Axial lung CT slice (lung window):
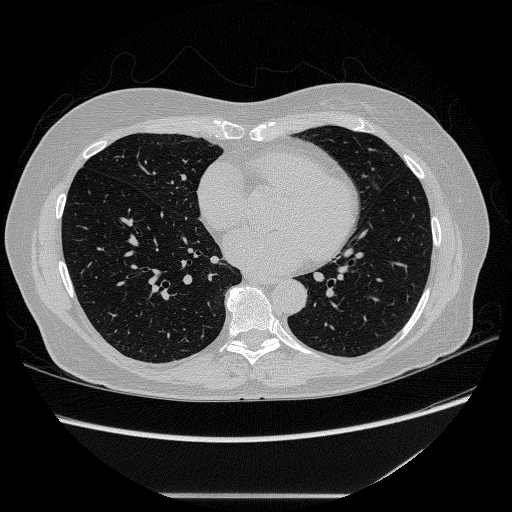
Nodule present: no